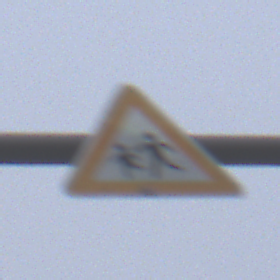
Verkehrszeichen: KinderRechts
Umgebung: Outdoor, RoadRail
Tageszeit: MorningAfternoon
Wetter: Overcast
Licht: Natural
Jahreszeit: NotSpecified
Kontrast: LowContrast